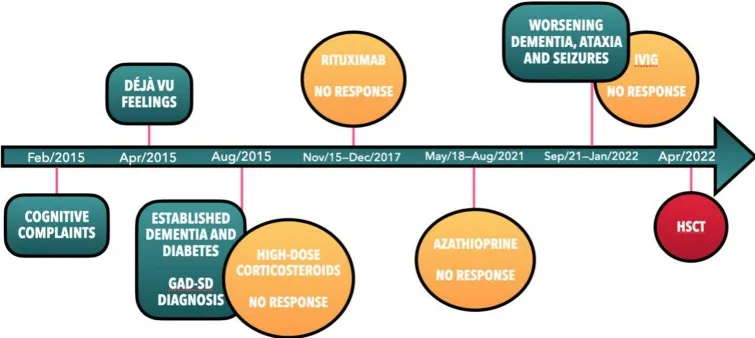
Timeline of key events.
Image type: chart (chart)